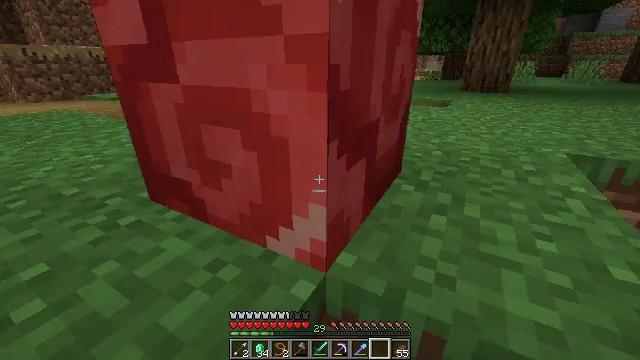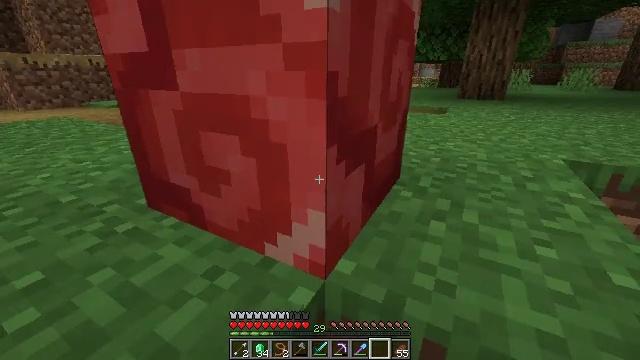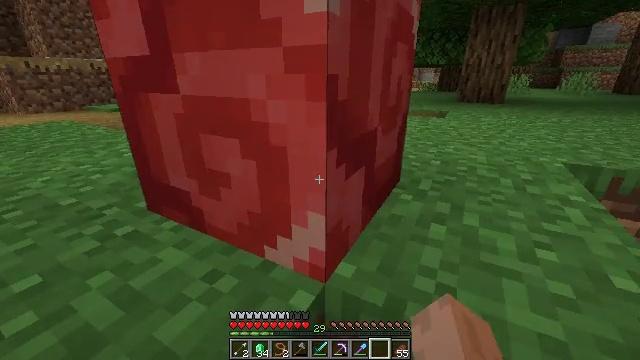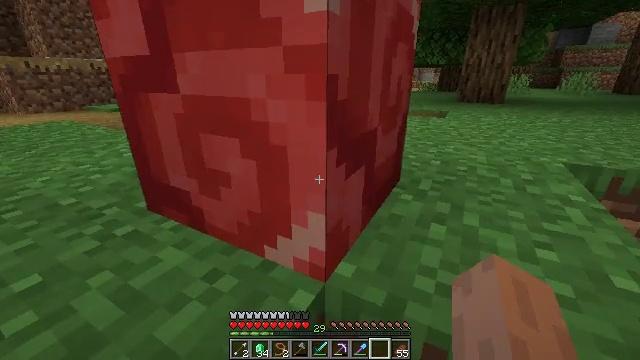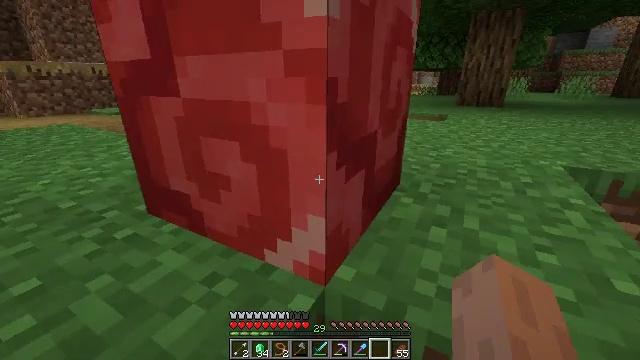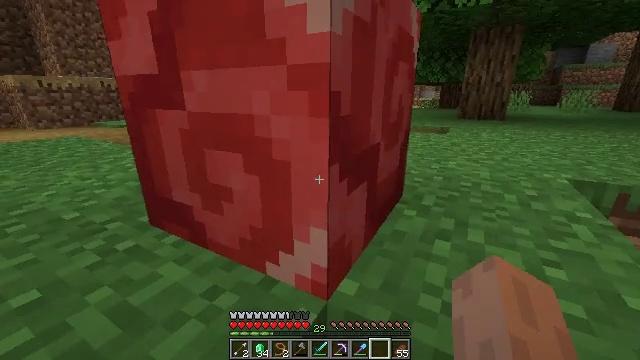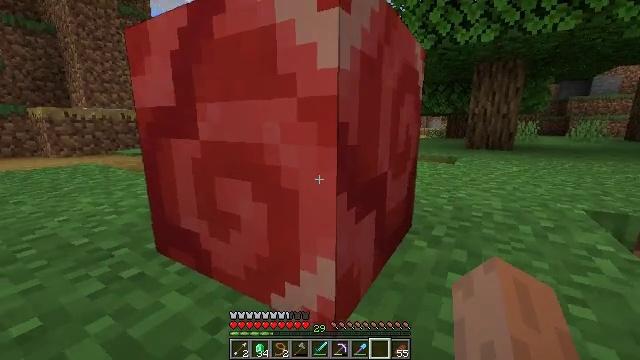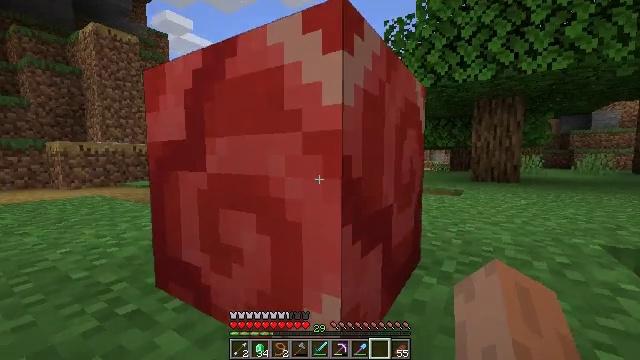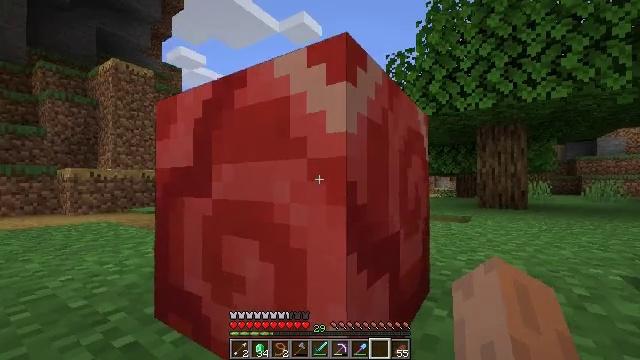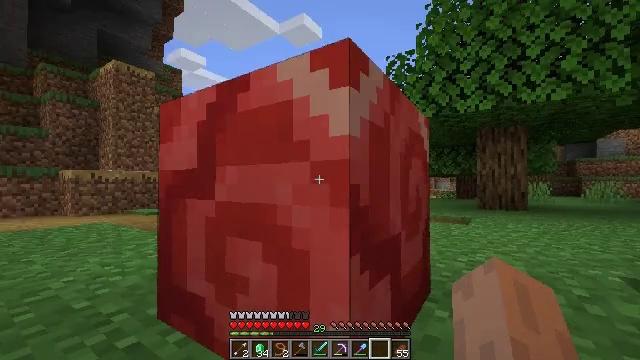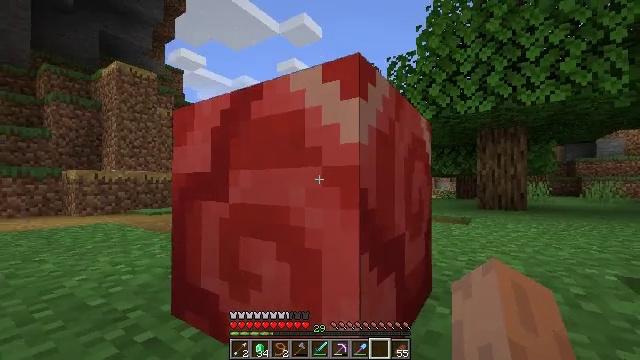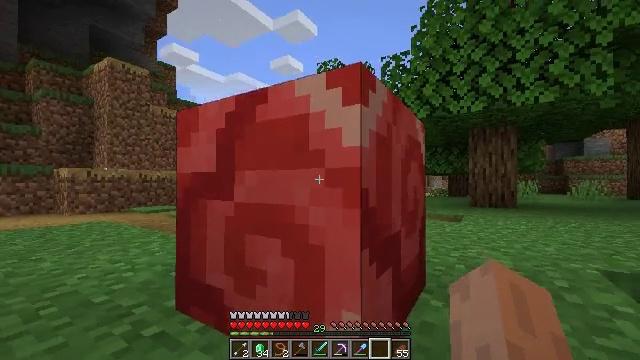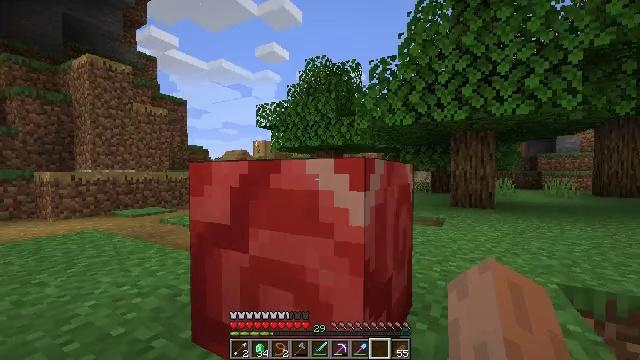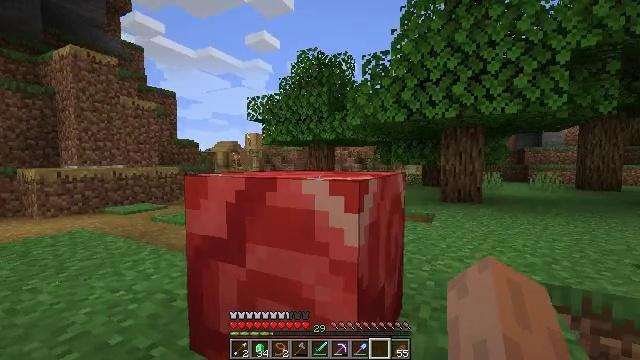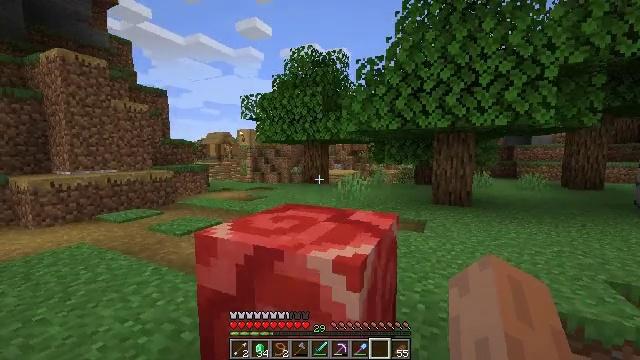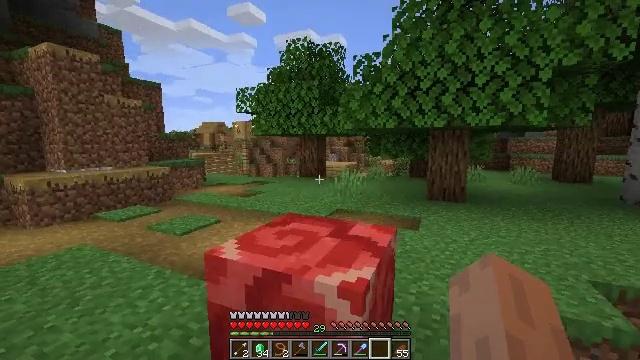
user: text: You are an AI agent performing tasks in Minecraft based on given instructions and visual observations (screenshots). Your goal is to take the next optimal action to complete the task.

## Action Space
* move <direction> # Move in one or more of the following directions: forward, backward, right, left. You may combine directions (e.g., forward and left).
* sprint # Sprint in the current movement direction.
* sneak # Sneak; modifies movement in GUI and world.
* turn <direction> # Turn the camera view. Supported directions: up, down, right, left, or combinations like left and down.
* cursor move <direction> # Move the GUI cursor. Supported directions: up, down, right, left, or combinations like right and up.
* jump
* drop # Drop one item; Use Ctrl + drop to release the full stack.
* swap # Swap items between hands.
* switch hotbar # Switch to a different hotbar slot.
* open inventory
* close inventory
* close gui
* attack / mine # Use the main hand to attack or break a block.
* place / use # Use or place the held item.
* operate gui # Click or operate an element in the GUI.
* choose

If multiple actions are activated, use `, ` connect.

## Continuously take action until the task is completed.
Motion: motion action
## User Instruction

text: Mine the colorful red glazed terracotta.
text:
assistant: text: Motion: turn up
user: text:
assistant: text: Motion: no_op
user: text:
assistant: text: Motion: no_op
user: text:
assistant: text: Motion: no_op
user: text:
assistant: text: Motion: turn up
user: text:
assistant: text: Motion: turn left and up
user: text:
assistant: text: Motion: turn left and up
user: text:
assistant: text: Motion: turn left and up
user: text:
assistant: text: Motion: move left
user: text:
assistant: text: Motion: move left
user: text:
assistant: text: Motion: move left, turn right
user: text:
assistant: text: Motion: move left, turn right and down, jump
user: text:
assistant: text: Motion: move left, turn right and down, jump
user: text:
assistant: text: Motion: move left, turn right and down, jump
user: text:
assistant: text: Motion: move left, turn right and down, jump
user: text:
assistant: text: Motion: move left, turn down, jump
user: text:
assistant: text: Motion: move left, turn right and down
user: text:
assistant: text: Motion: move left, turn right
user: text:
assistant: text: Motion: move forward and move left
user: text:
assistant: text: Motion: move forward and move left, turn right and down
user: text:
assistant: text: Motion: move forward and move left, turn down
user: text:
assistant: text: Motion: move forward and move left, turn right and down
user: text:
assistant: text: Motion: move forward and move left, turn right and down
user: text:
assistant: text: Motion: move forward and move left, turn right and down
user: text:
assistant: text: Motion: move forward and move left, turn right and down
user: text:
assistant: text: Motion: move forward and move left, turn right and down
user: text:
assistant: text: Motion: move forward and move left, turn right and down
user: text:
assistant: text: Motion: move forward and move left, turn right and down
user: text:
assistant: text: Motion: move left, turn right
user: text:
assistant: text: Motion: move left, turn right and down